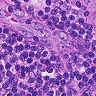
Metastatic tissue present: no